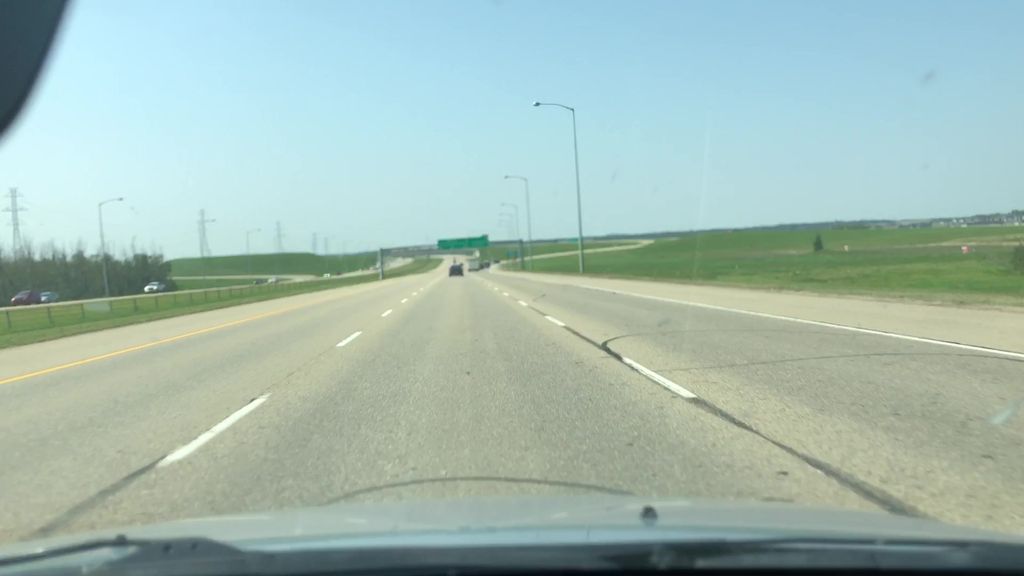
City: edmonton